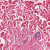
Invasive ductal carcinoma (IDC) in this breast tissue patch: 0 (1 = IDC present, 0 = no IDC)